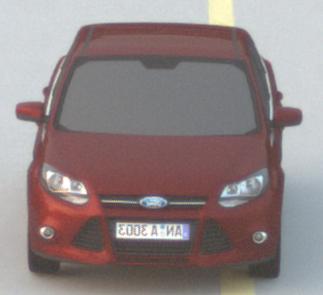
Make: Ford
Model: Focus 1.6 Ti-VCT
Detailed model: Focus (III)
Model produced from: 2011/09
Model produced until: 2014/09
Doors: 5
Color: red
Road condition: dry road
Daytime: dawn
Contrast: low contrast